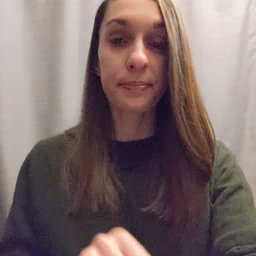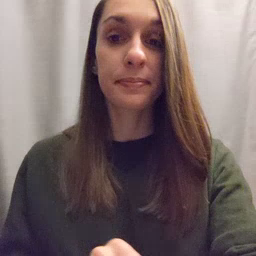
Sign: pizza